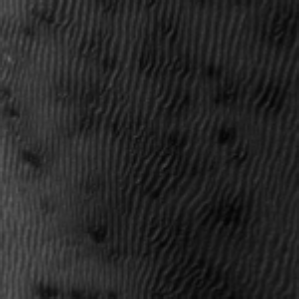
Label: frost